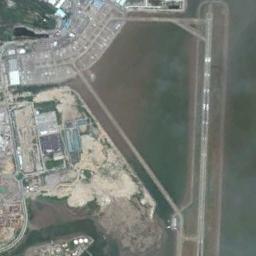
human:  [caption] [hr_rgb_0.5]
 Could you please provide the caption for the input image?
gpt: A complex airport with many runways and buildings is surrounded by a residential area and green farmland .

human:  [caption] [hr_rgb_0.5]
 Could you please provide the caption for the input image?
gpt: The airport was built in the middle of lush vegetation .

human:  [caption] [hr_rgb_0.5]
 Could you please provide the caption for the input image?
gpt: There is an airport next to many buildings .

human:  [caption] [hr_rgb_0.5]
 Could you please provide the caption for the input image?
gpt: An airport with some staggered runways on the lawn and some buildings arranged neatly beside .

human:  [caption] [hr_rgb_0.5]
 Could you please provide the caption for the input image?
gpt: There are many buildings of different sizes and shapes at the airport .